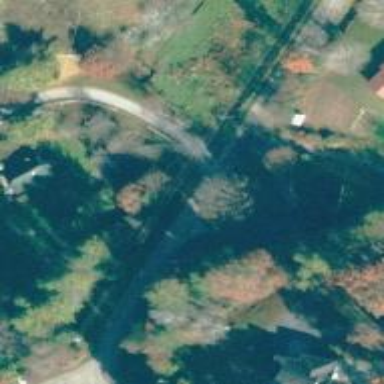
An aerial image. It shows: Culvert tunnel.